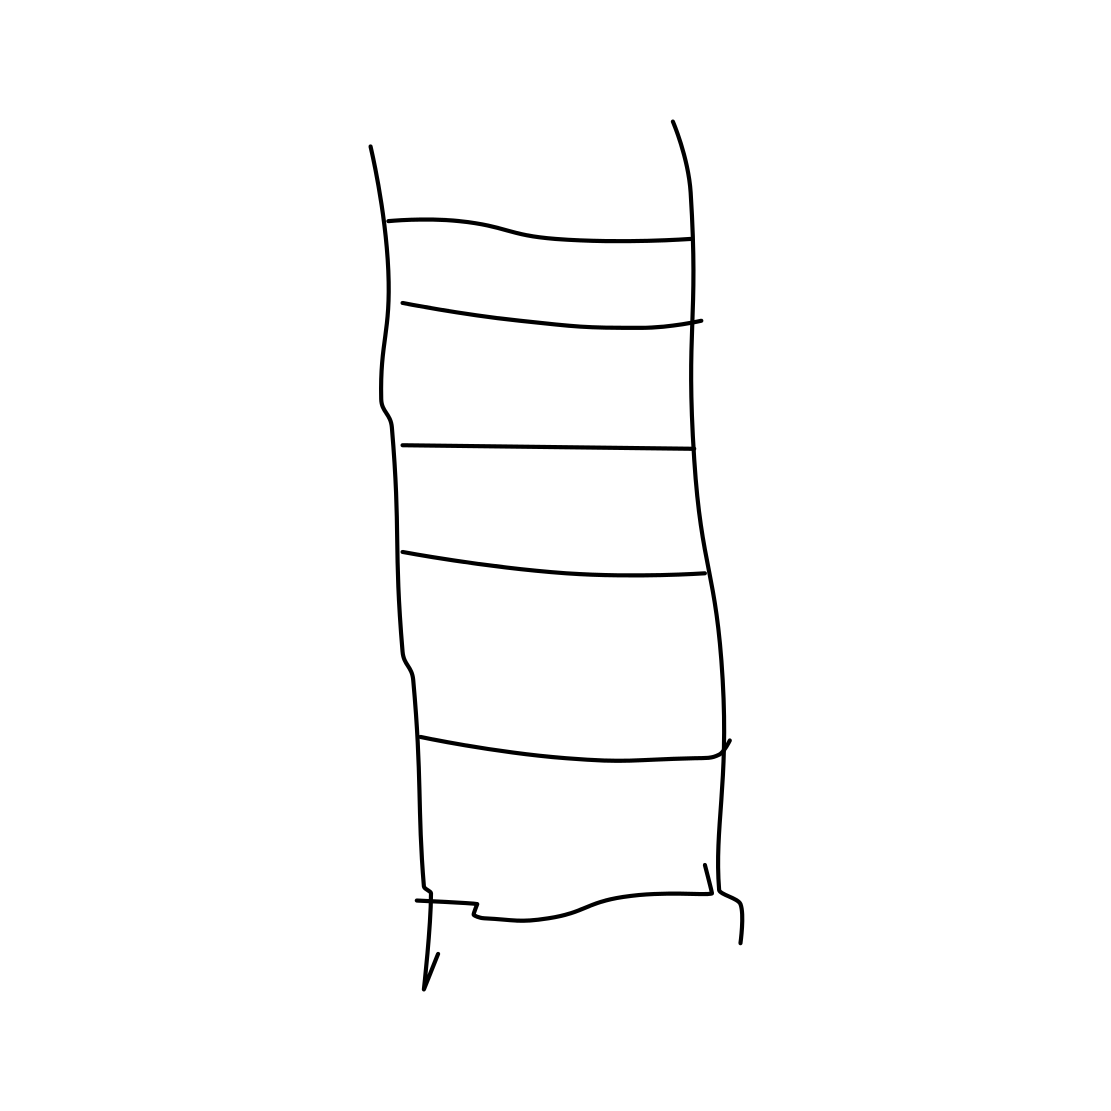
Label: ladder